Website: home-depot
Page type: customer-info-address
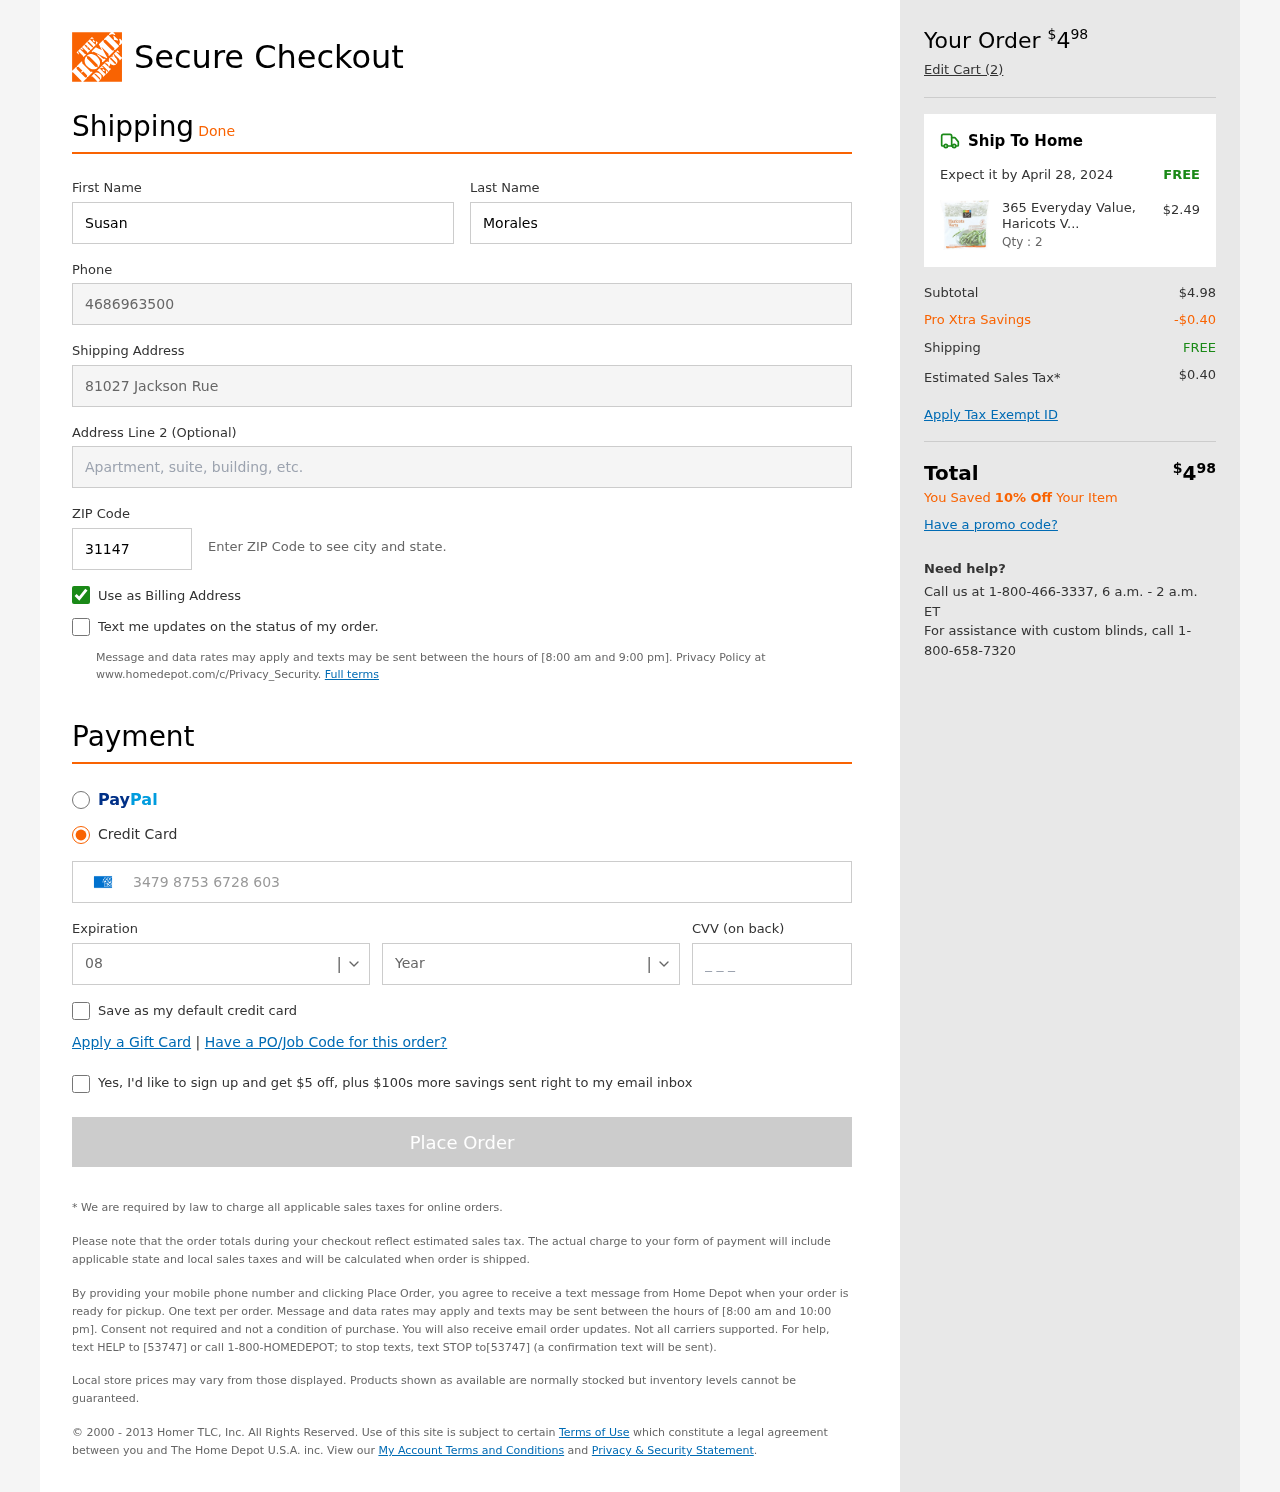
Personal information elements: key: PII_CARD_CVV
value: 8795
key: PII_CARD_EXPIRY_MONTH
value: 08
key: PII_CARD_EXPIRY_YEAR
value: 28
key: PII_CARD_NUMBER
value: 3479 8753 6728 603
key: PII_FIRSTNAME
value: Susan
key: PII_LASTNAME
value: Morales
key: PII_PHONE
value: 4686963500
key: PII_POSTCODE
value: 31147
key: PII_STREET
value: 81027 Jackson Rue
Product elements: key: PRODUCT1_NAME
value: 365 Everyday Value, Haricots Verts (Extra Fine Green Beans), 16 oz, (Frozen)
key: PRODUCT1_PRICE
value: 2.49
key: PRODUCT1_QUANTITY
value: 2
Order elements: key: ORDER_TOTAL
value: $498
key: ORDER_NUM_ITEMS
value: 2
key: ORDER_DELIVERY_DATE
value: April 28, 2024
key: ORDER_SHIPPING_COST
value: FREE
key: ORDER_SUBTOTAL
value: $4.98
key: ORDER_DISCOUNT
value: -$0.40
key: ORDER_SHIPPING_COST2
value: FREE
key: ORDER_TAX
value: $0.40
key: ORDER_TOTAL2
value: $498
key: ORDER_SAVINGS_MESSAGE
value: You Saved 10% Off Your Item